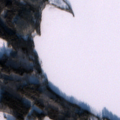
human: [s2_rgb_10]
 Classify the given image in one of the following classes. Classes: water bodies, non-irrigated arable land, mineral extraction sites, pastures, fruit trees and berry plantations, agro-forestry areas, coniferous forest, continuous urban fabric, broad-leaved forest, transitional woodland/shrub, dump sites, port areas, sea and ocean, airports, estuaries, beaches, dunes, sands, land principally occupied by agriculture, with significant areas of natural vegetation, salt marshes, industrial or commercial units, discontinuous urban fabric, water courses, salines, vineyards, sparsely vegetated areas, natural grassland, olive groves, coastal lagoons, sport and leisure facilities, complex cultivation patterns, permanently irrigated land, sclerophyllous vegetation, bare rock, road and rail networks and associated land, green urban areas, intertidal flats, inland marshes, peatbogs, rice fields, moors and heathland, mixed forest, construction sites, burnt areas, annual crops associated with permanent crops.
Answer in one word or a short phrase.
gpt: land principally occupied by agriculture, with significant areas of natural vegetation, broad-leaved forest, mixed forest, water bodies